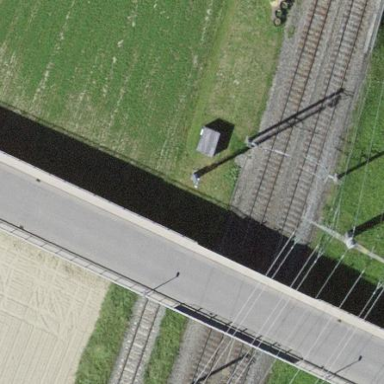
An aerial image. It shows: Railway area.